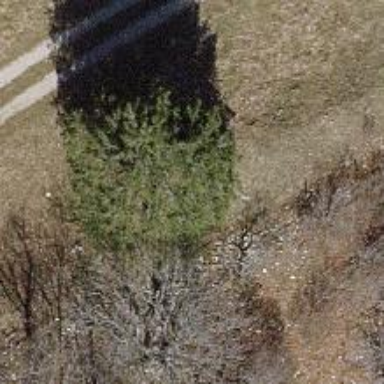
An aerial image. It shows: Single tag "natural: tree."